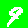
Digit: 9